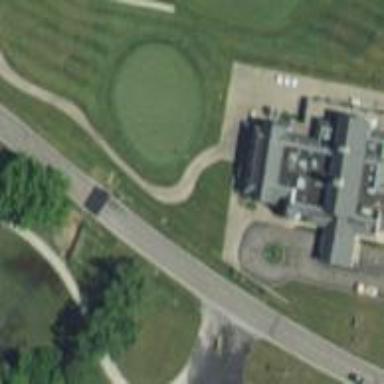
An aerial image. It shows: Pathway for golfing.